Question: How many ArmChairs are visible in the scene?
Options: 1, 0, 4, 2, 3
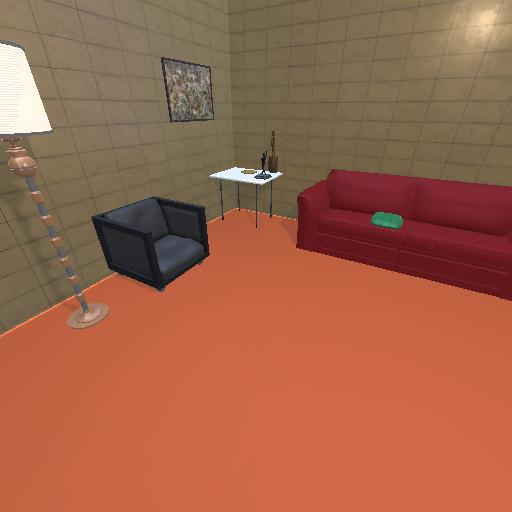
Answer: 1